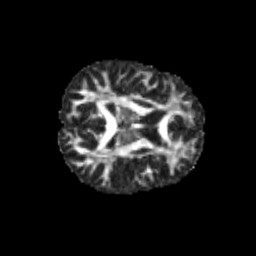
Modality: FA
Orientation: axial
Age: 11
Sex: female
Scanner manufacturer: siemens
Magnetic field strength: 3 T
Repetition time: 3.8 s
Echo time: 0.07 s